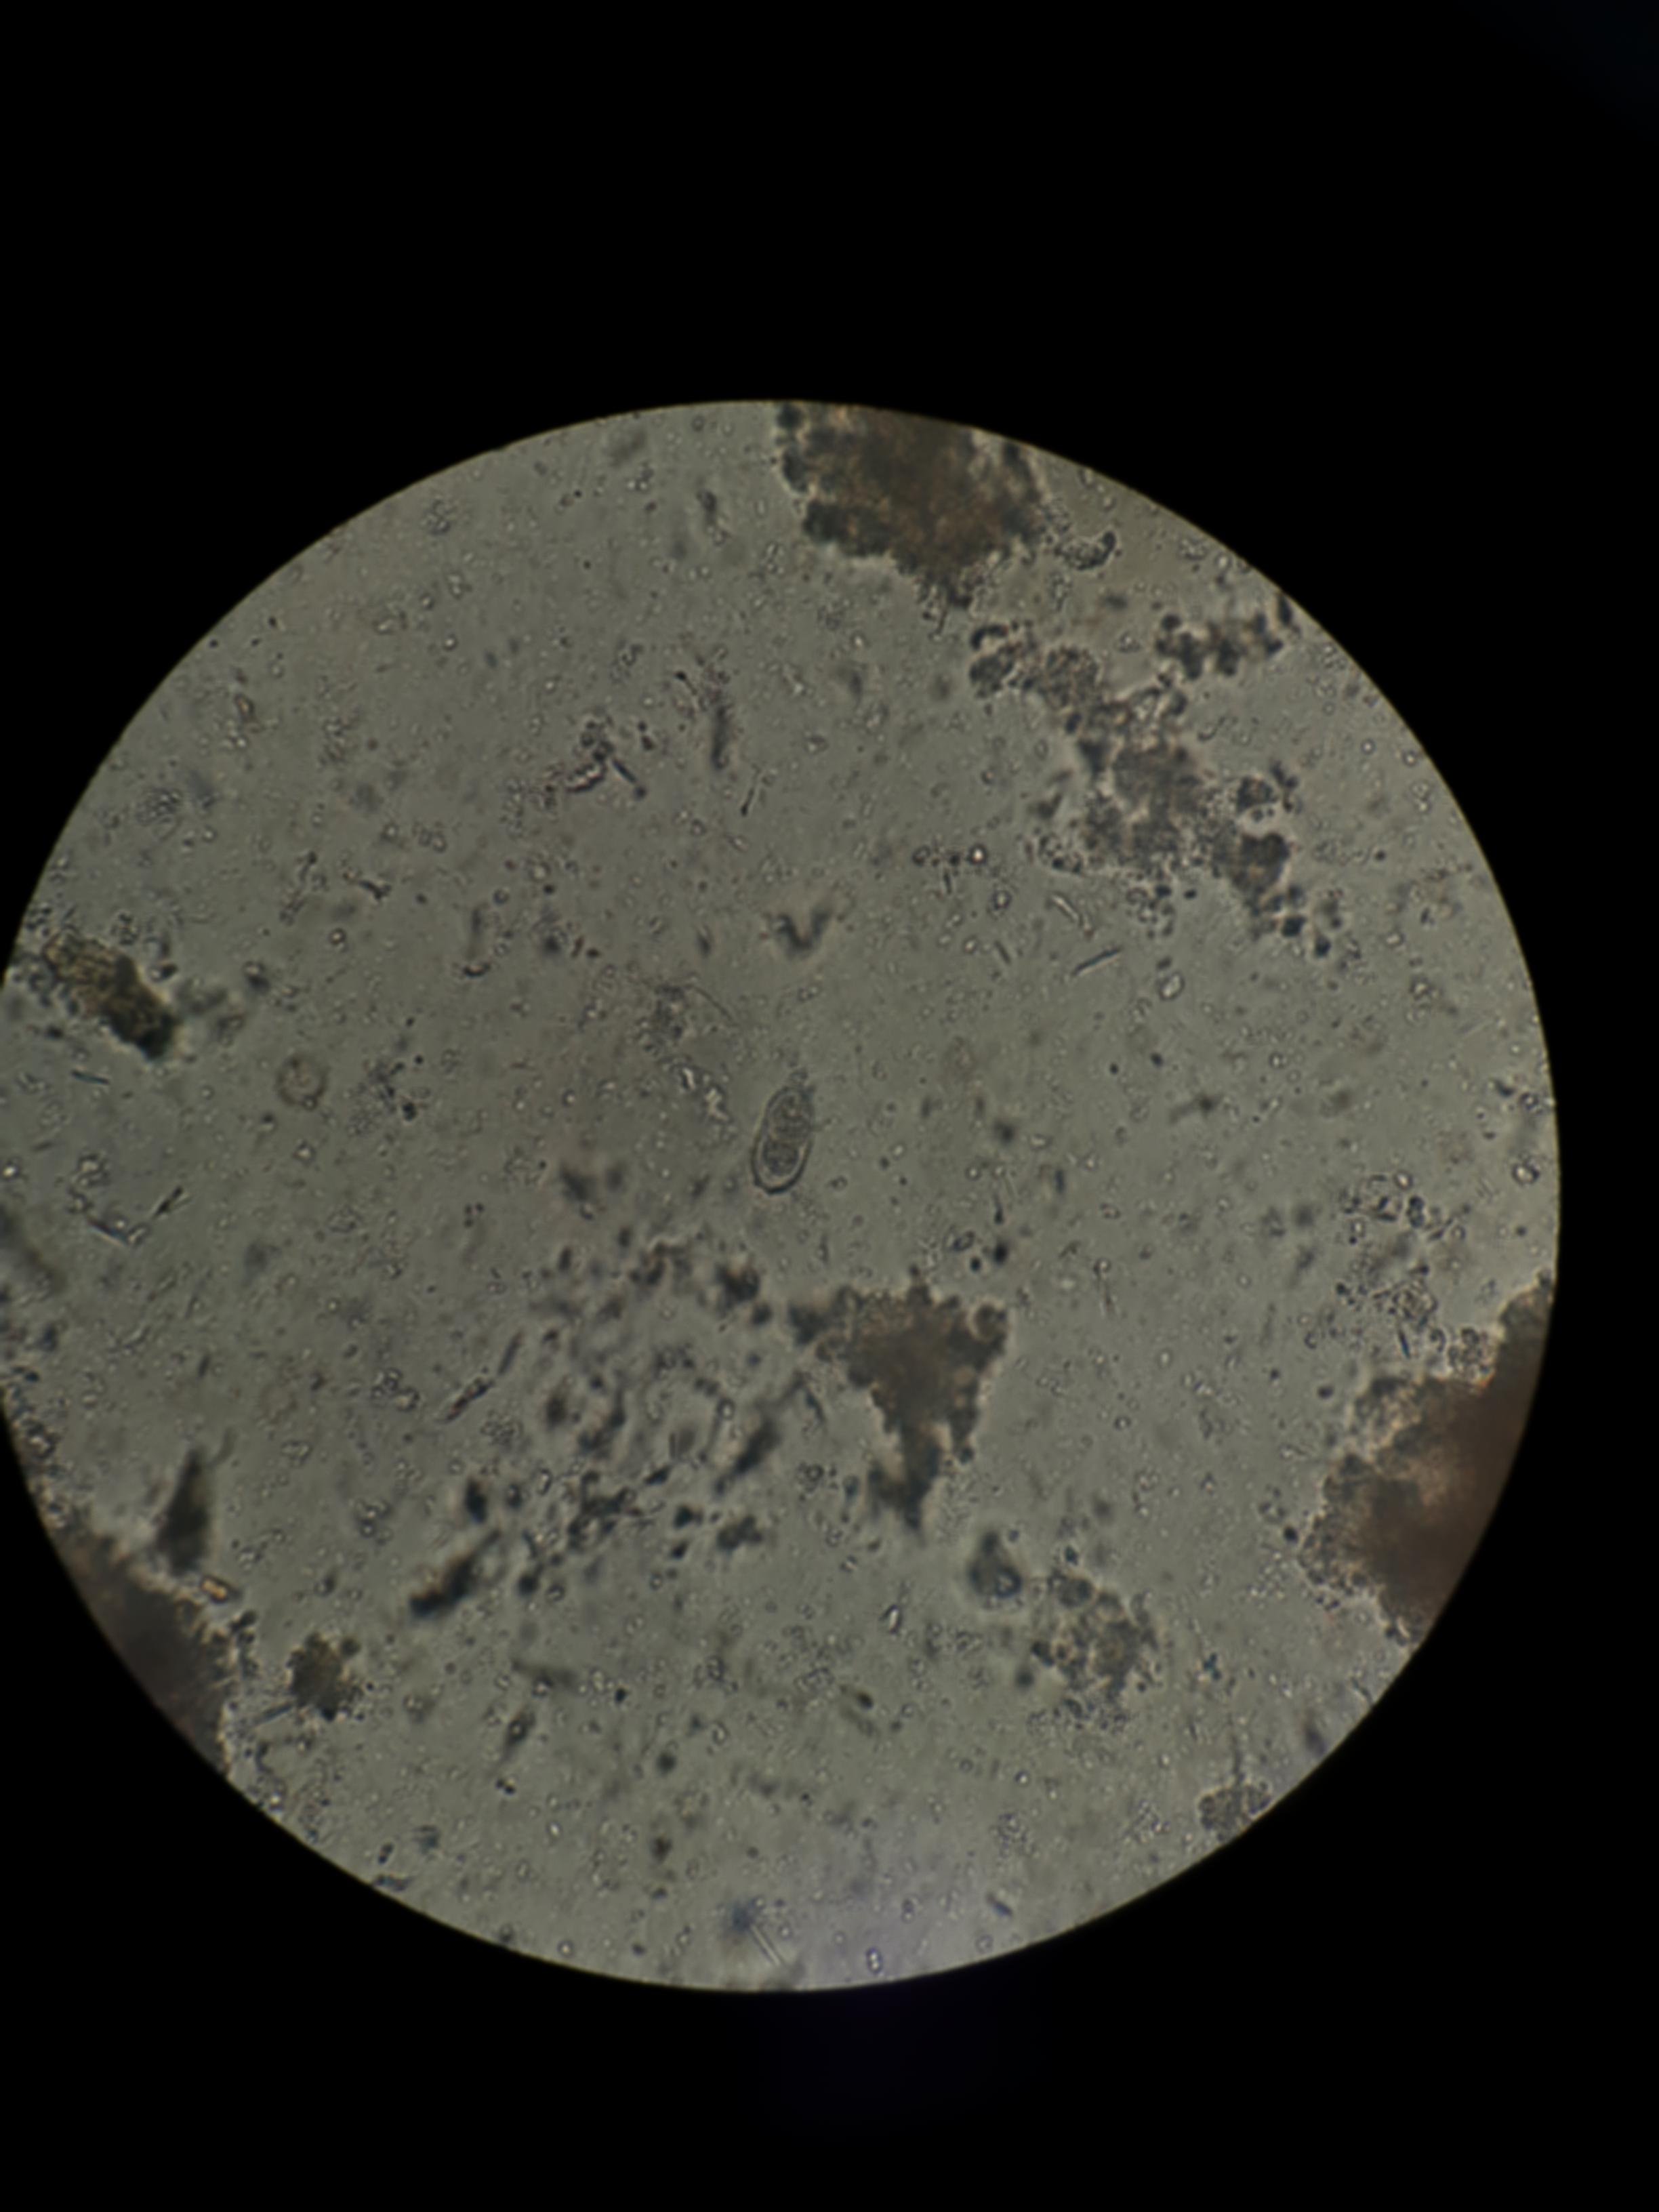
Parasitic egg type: Capillaria philippinensis